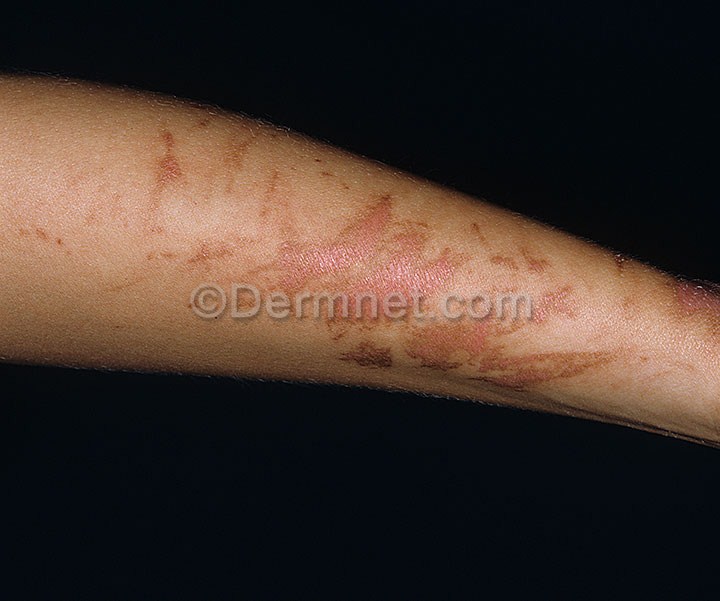
Disease: Light Diseases and Disorders of Pigmentation